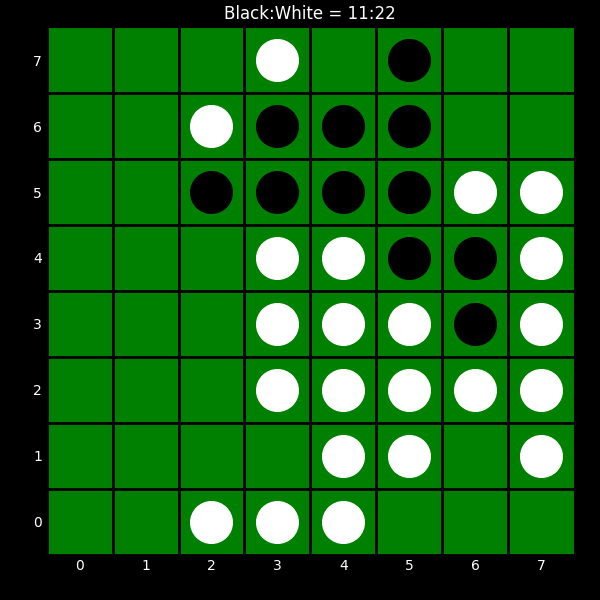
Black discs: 11
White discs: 22